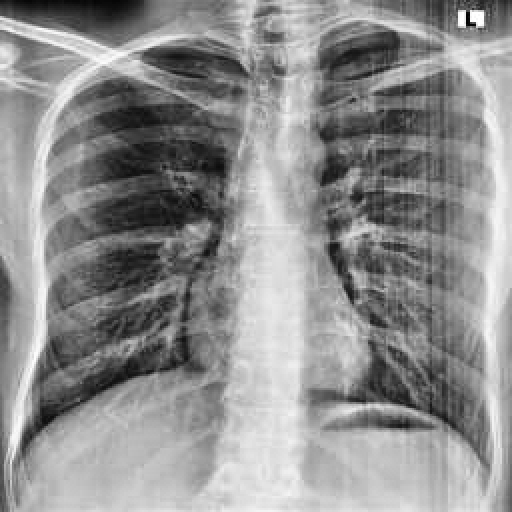
Finding: NORMAL